Aerial crown-view tile of a tropical tree (Barro Colorado Island, Panama), acquired 20250818:
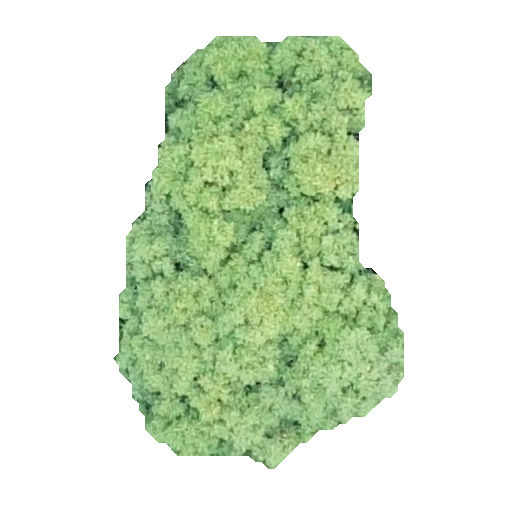
Species: Tachigali panamensis
GBIF accepted scientific name: Tachigali panamensis
Crown area: 132.037 m²